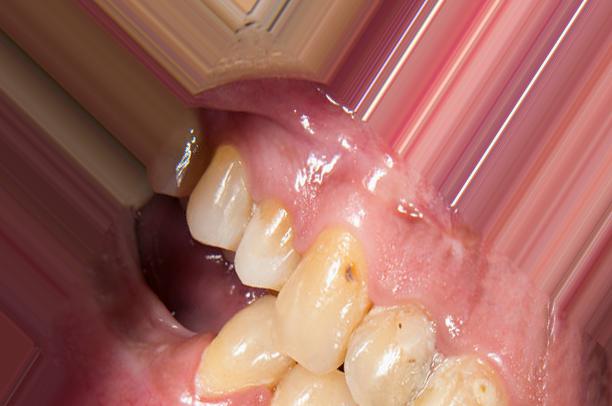
Condition: Caries